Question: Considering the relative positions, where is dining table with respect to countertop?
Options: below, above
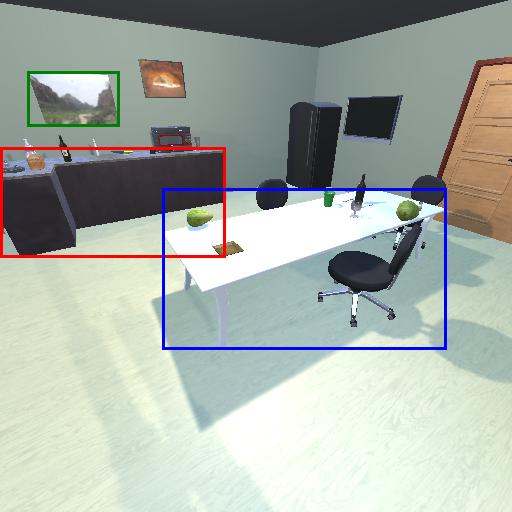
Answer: below